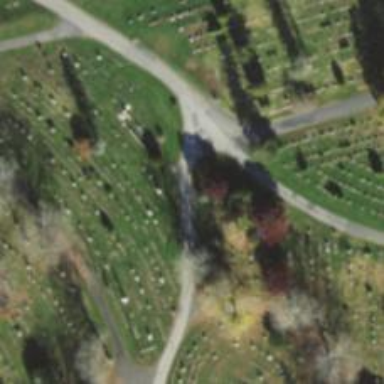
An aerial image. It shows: Road named Cemetery Road designated as service road.